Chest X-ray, PA view. Patient: 61 years old, sex F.
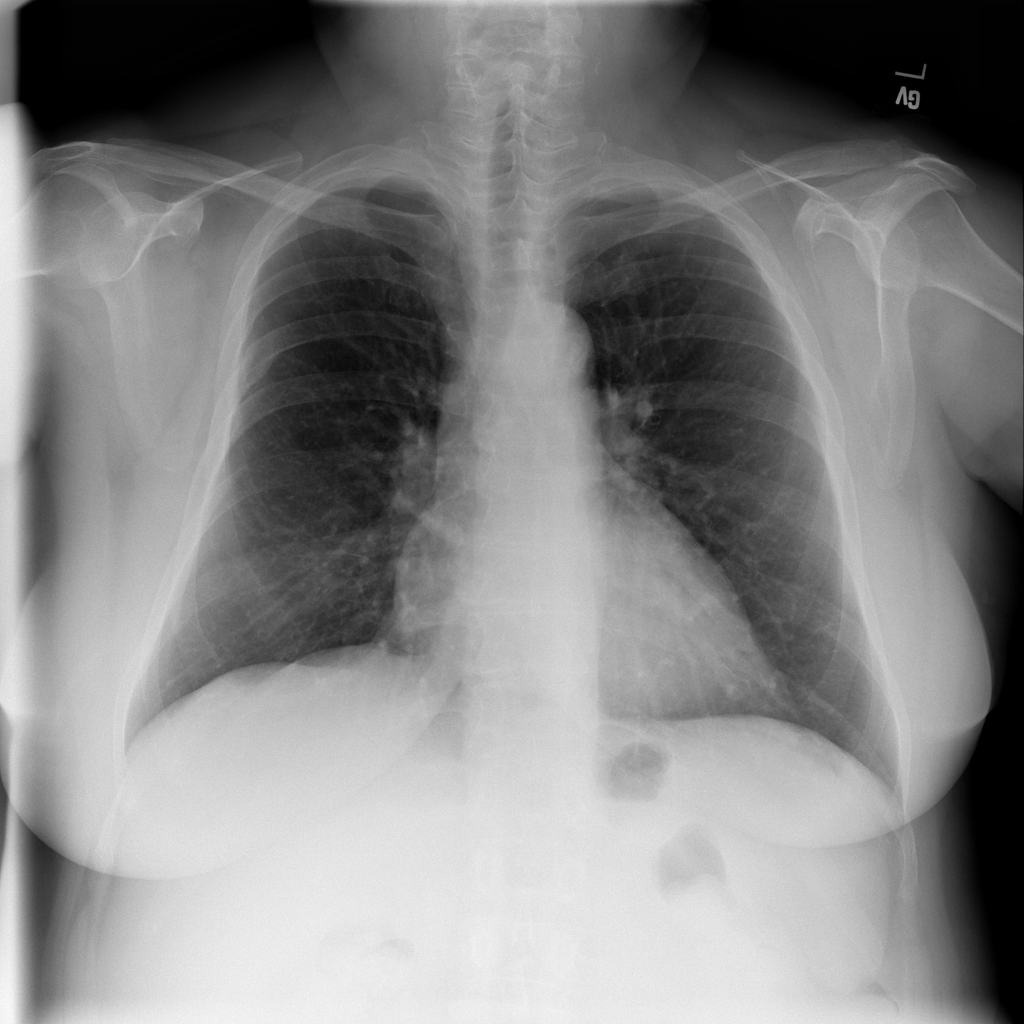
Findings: No Finding